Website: bh-photo
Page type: customer-info-address
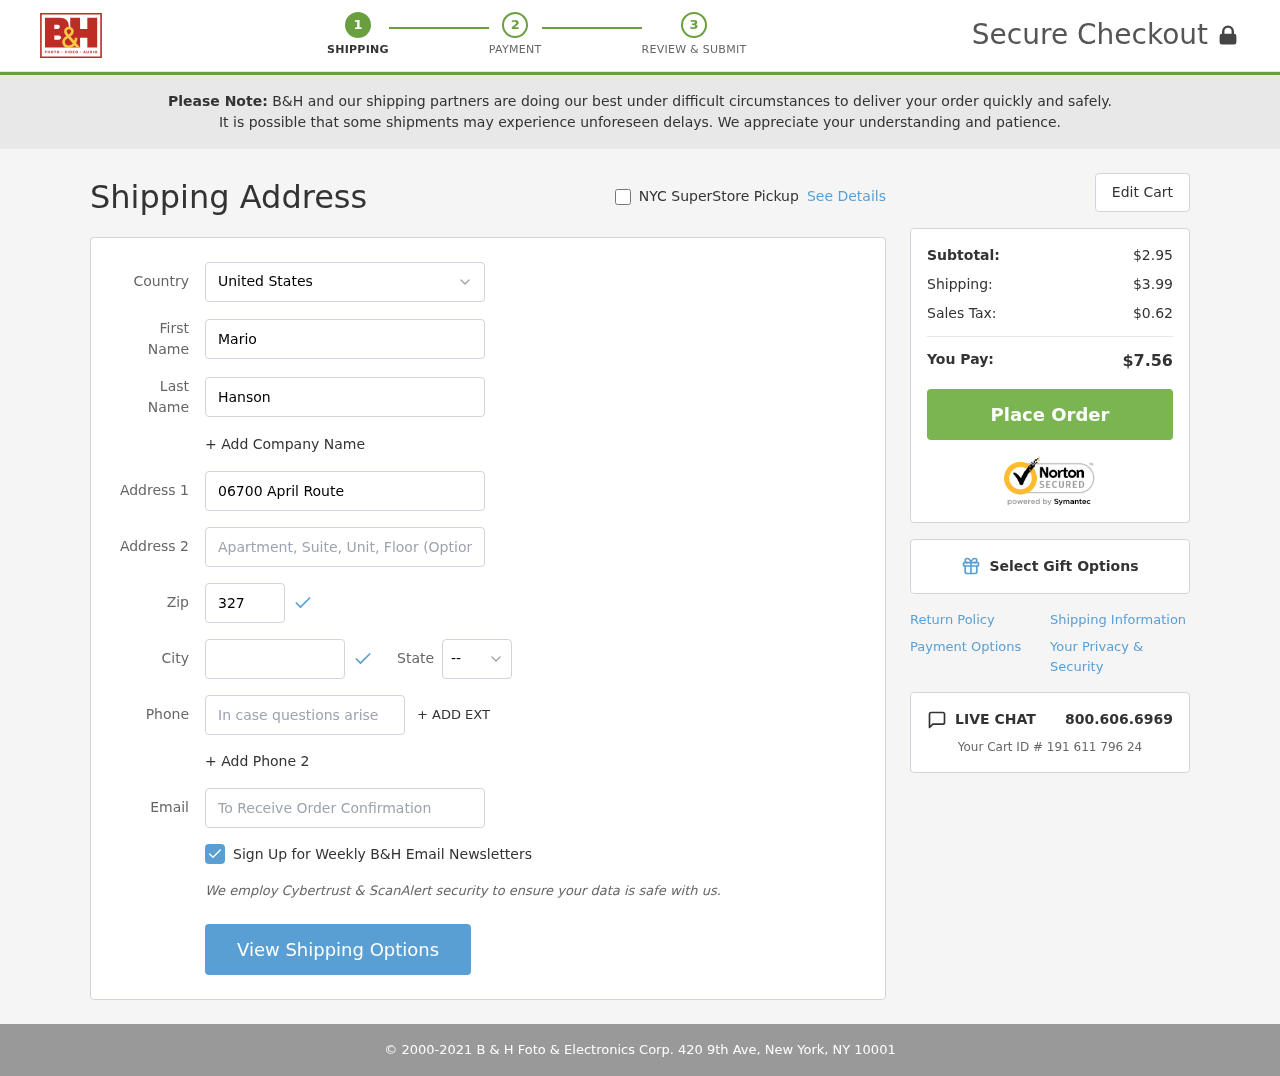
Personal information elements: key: PII_CITY
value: Jacobburgh
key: PII_COUNTRY
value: United States
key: PII_EMAIL
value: mario_hanson@yahoo.com
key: PII_FIRSTNAME
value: Mario
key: PII_LASTNAME
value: Hanson
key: PII_PHONE
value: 9003272221
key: PII_POSTCODE
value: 32743
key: PII_STATE_ABBR
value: GA
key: PII_STREET
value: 06700 April Route
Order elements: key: ORDER_SUBTOTAL
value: $2.95
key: ORDER_SHIPPING_COST
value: $3.99
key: ORDER_TAX
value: $0.62
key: ORDER_TOTAL
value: $7.56
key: ORDER_ID
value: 191 611 796 24